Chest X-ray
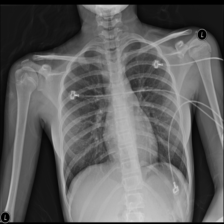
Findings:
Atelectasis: negative
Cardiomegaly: negative
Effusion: negative
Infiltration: negative
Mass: negative
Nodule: negative
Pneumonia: negative
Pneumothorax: negative
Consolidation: negative
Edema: negative
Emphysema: negative
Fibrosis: negative
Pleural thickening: negative
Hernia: negative